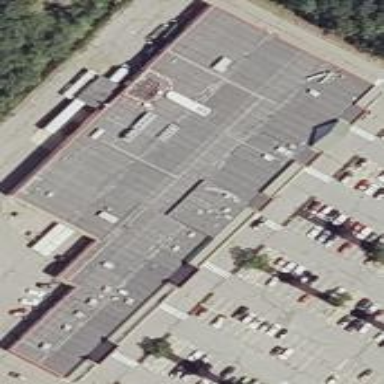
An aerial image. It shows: Retail building housing supermarket.